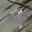
Label: 9